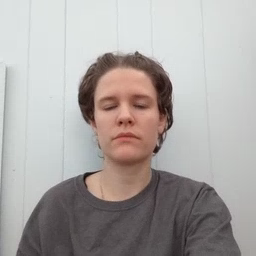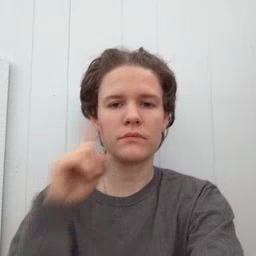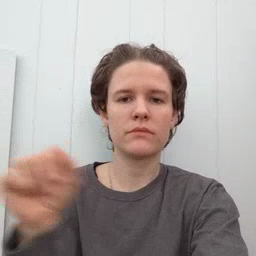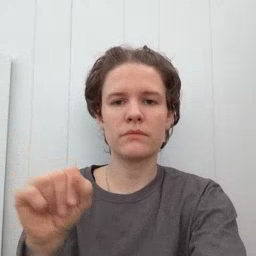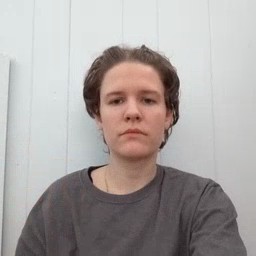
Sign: loud